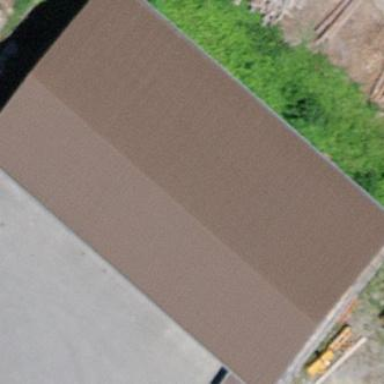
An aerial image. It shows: View of roof of building.